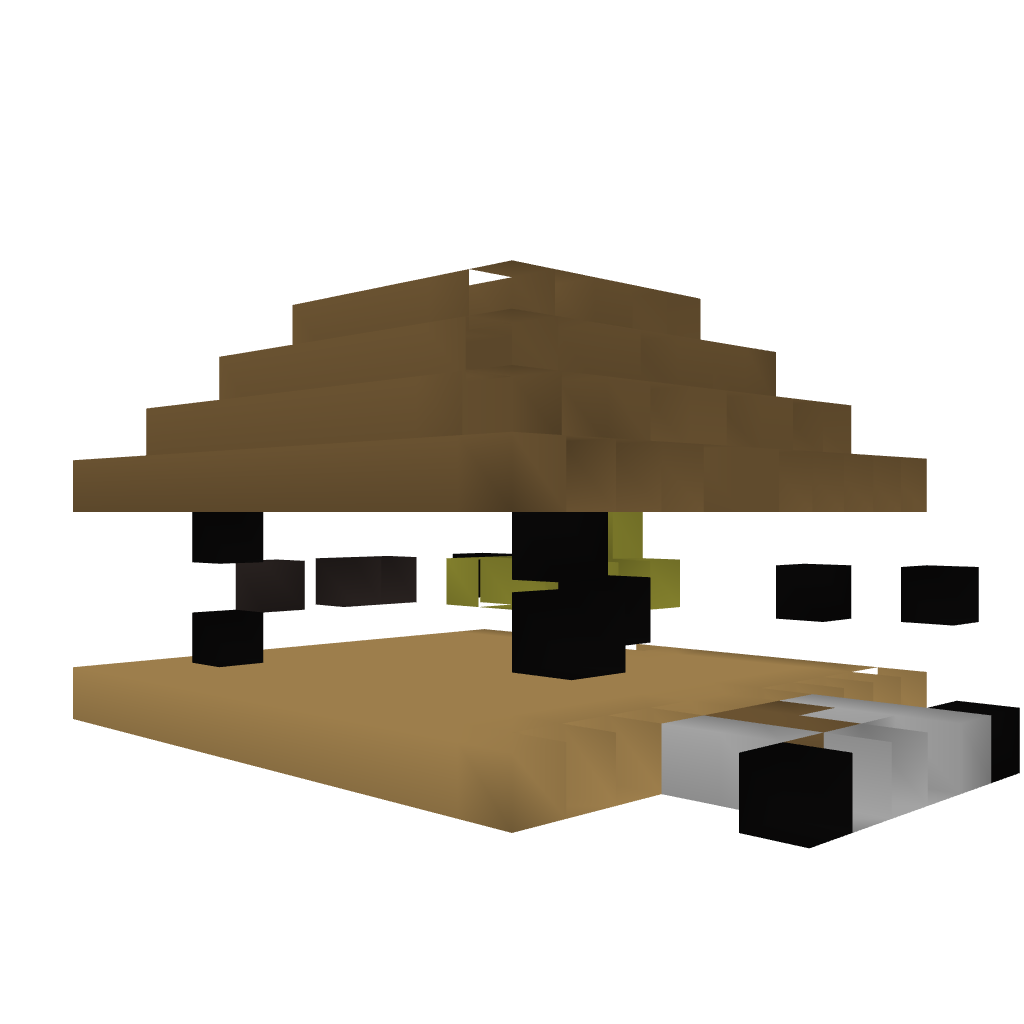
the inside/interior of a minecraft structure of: improved log house